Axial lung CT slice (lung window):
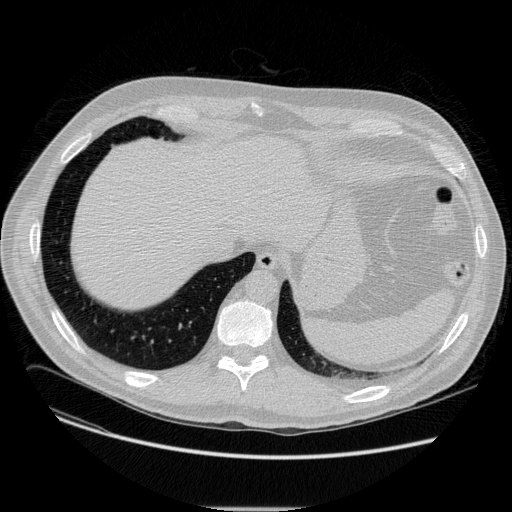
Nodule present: no